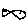
Label: fish